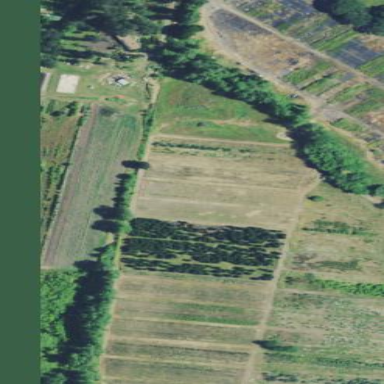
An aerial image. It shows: Plant nursery area.